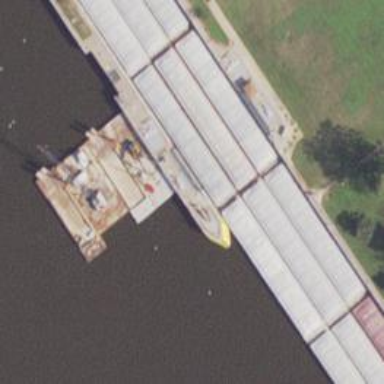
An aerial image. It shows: Lock gate along waterway.